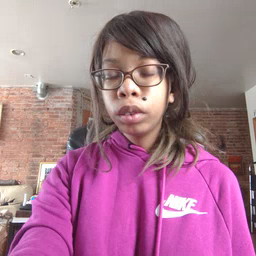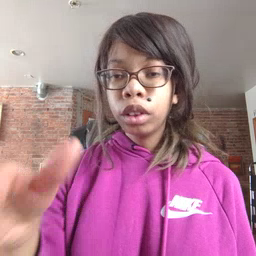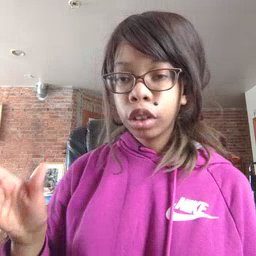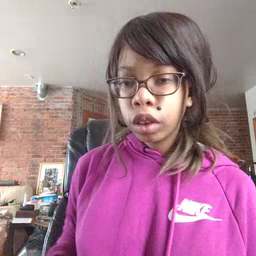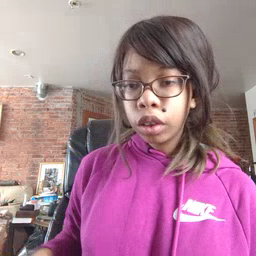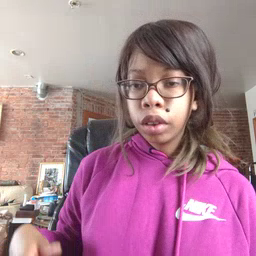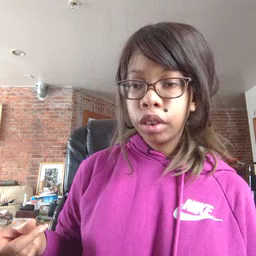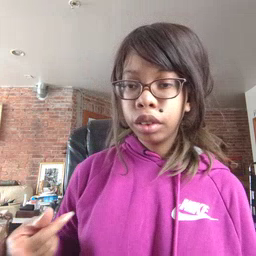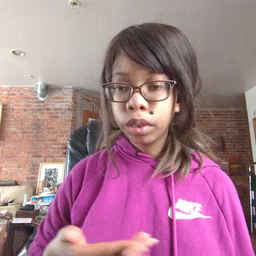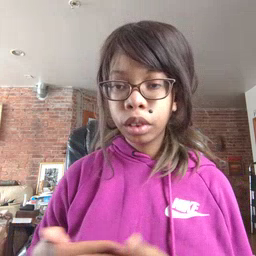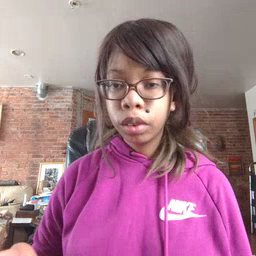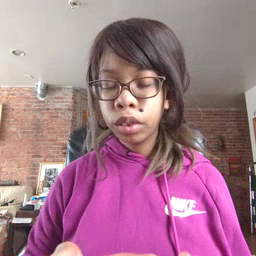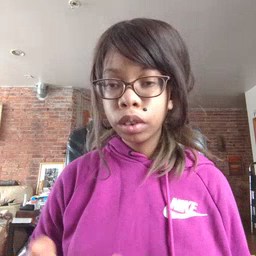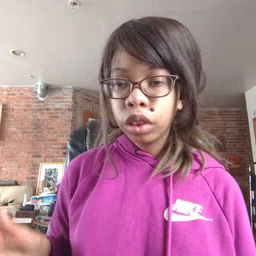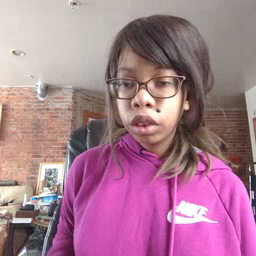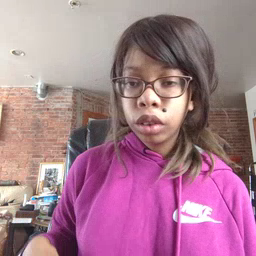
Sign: puppy